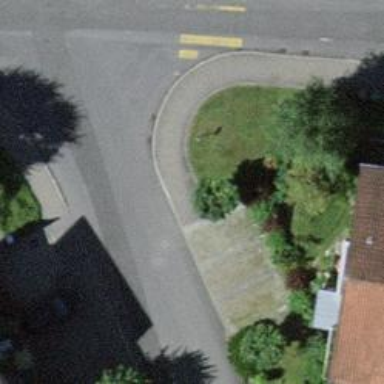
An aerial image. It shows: Unmarked crossing on footway.